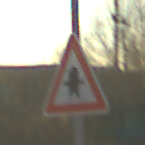
Verkehrszeichen: Vorfahrt
Umgebung: Outdoor, RoadRail
Tageszeit: SunriseSunset
Wetter: PartlyCloudy
Licht: Natural
Jahreszeit: NotSpecified
Kontrast: HighContrast